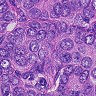
Metastatic tissue present: yes